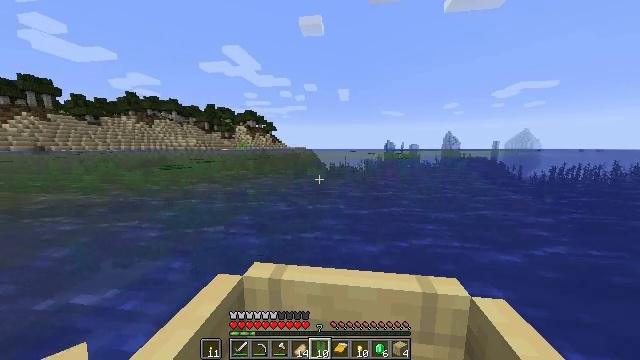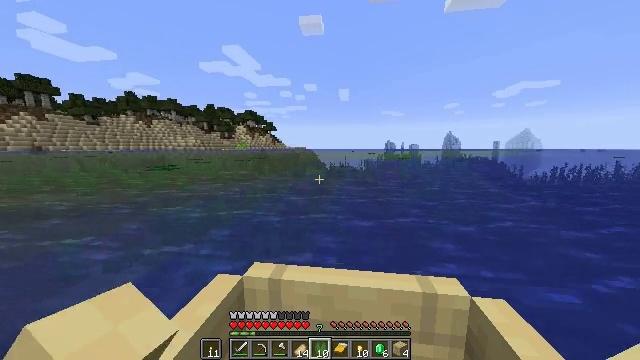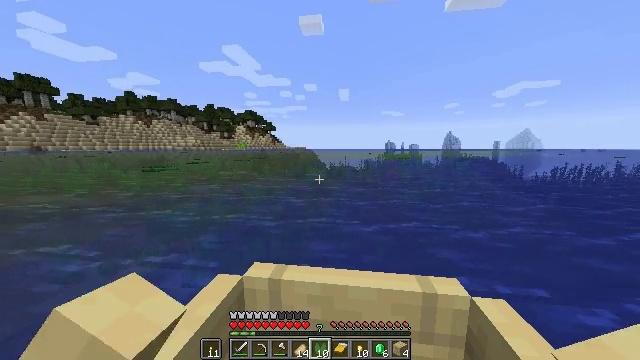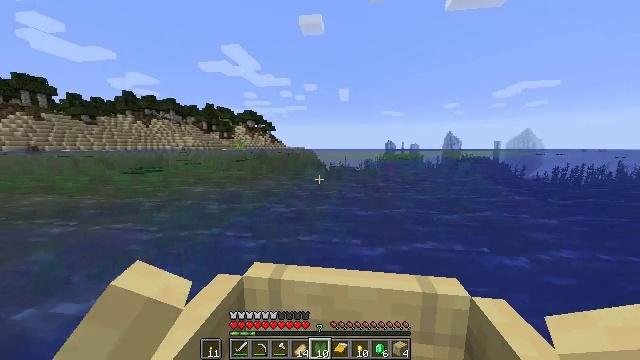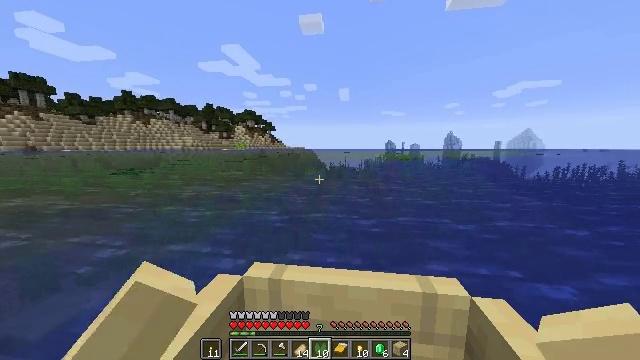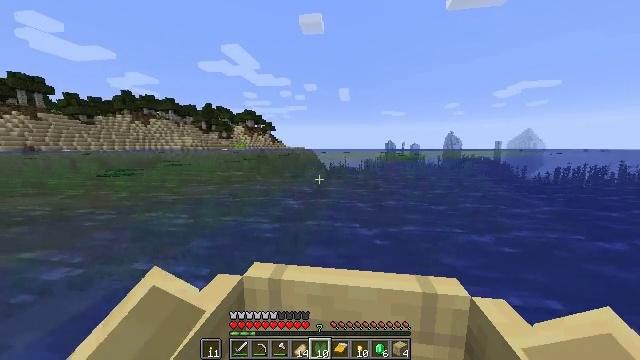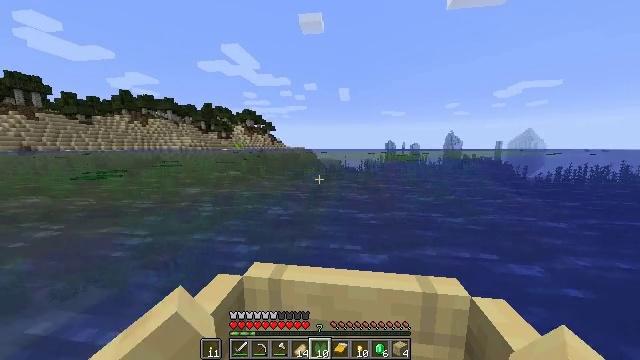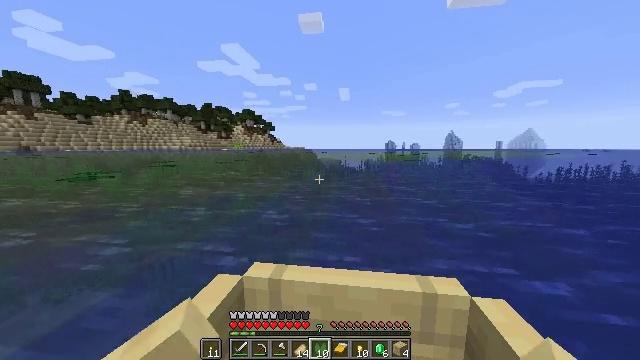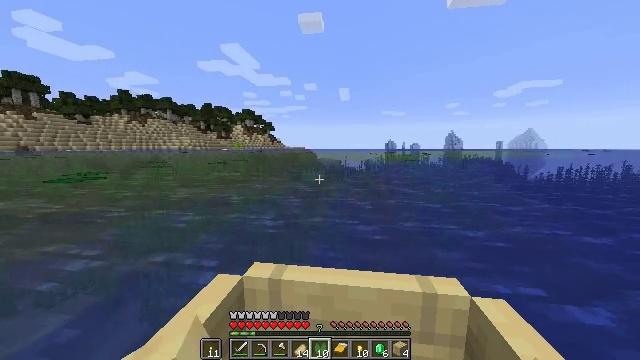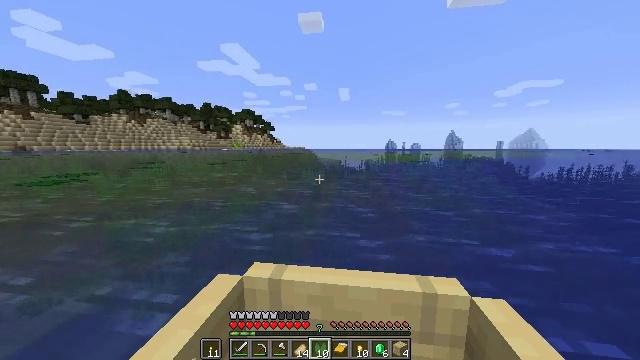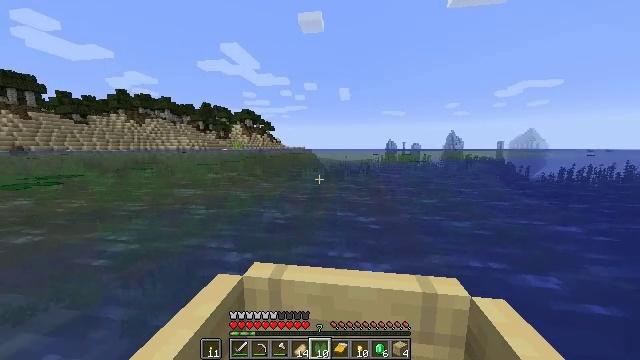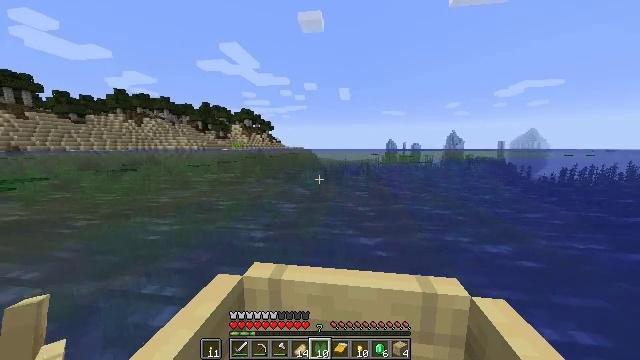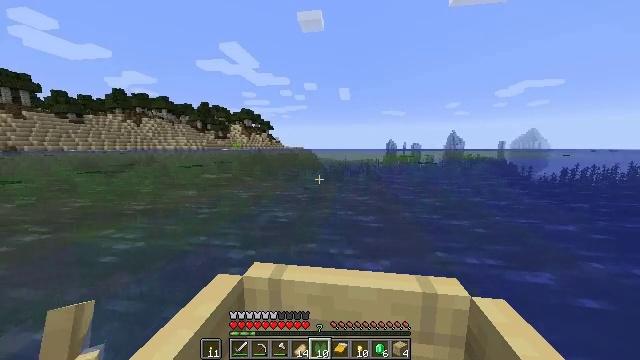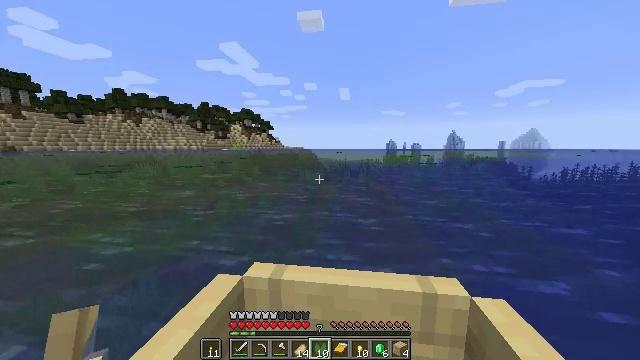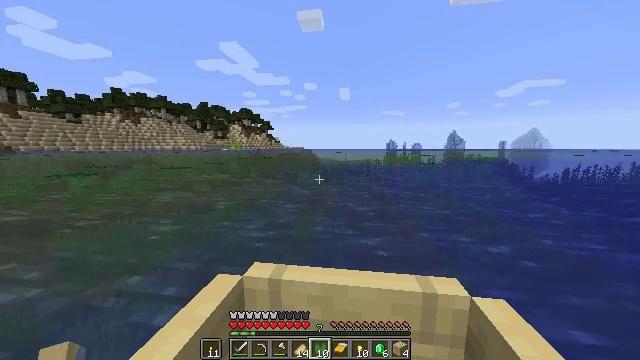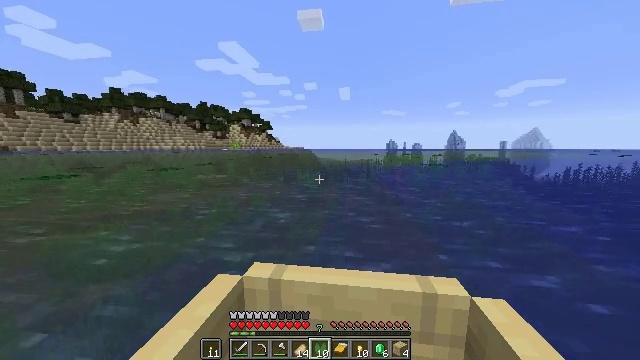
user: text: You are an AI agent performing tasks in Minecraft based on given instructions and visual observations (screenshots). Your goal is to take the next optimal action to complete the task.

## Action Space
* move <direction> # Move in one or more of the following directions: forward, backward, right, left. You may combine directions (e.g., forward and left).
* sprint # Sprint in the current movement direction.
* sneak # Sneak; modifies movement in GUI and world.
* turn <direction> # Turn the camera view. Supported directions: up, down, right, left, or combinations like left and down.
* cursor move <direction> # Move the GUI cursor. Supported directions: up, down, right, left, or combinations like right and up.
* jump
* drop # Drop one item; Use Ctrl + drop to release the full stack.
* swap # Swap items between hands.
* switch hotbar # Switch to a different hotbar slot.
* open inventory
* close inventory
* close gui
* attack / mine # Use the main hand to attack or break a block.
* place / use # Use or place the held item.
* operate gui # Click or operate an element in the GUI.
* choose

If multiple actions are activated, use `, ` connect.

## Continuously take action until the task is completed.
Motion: motion action
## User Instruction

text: Remove a lily pad from the inventory.
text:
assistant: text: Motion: move forward, sprint
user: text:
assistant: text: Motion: move forward, sprint
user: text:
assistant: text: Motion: move forward, sprint
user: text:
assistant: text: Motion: move forward, sprint
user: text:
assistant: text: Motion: move forward, sprint
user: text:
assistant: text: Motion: move forward, sprint
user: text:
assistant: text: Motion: move forward, sprint
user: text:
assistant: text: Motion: move forward, sprint
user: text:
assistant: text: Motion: move forward, sprint
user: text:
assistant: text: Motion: move forward, sprint
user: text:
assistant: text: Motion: move forward, sprint
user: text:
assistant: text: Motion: move forward, sprint
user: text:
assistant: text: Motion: move forward, sprint
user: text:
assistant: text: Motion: move forward, sprint
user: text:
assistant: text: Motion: move forward, sprint
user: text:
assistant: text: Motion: move forward, sprint
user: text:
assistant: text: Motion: move forward, sprint
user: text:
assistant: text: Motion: move forward, sprint
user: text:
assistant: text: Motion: move forward, sprint
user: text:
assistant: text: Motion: move forward, sprint
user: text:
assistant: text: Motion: move forward, sprint
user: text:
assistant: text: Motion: move forward, sprint
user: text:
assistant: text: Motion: move forward, sprint
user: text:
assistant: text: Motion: move forward, sprint
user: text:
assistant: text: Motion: move forward, sprint
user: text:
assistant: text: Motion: move forward and move left, sprint
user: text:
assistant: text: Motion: move forward and move left, sprint
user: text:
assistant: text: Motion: move forward and move left, sprint
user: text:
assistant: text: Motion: move forward, sprint
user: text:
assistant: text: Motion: move forward, sprint